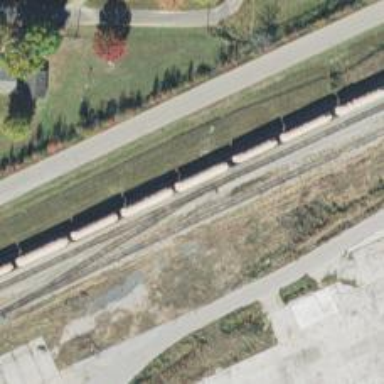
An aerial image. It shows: Railway track.